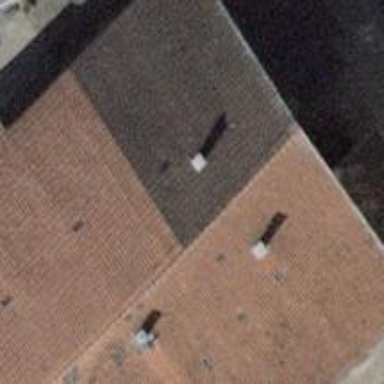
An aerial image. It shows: Terrace building.